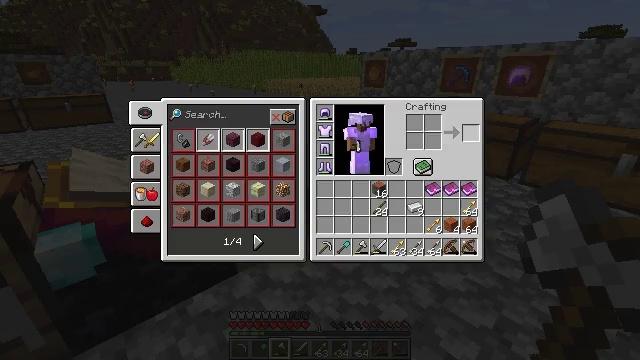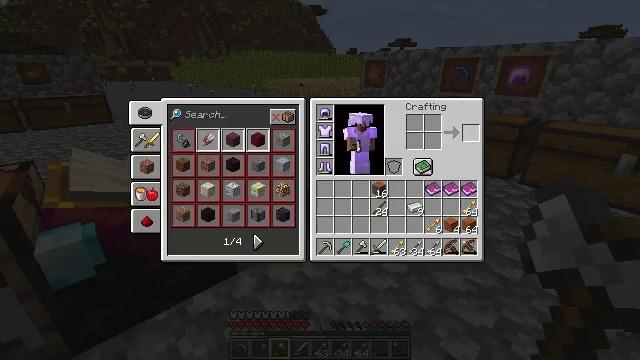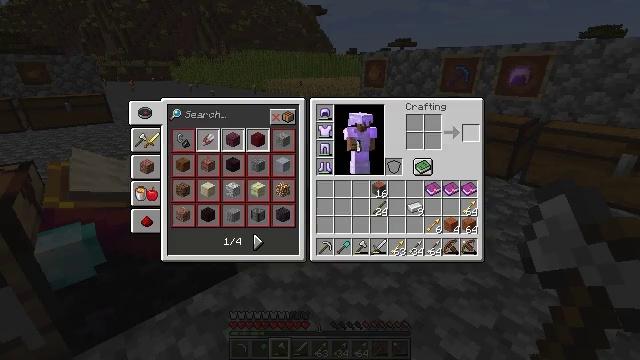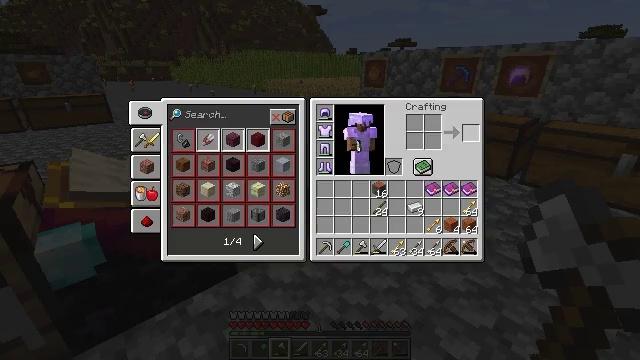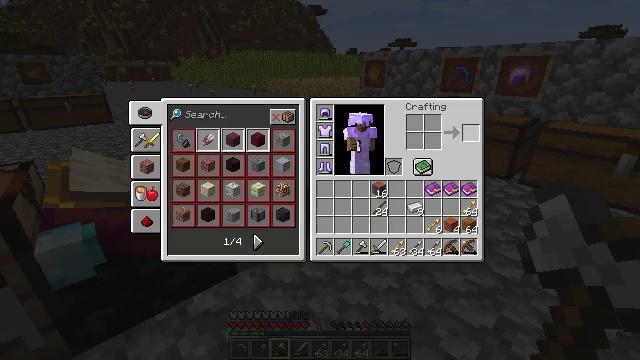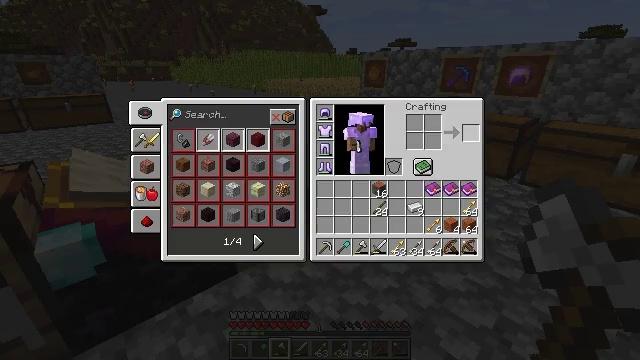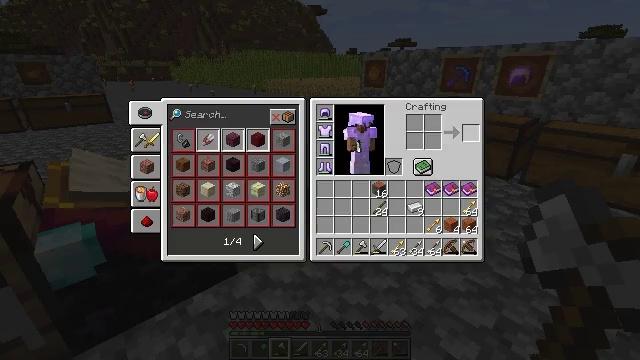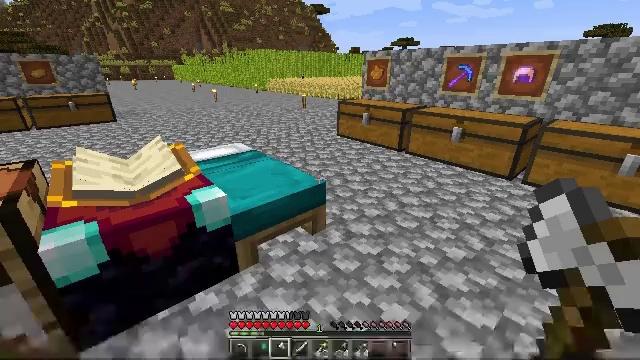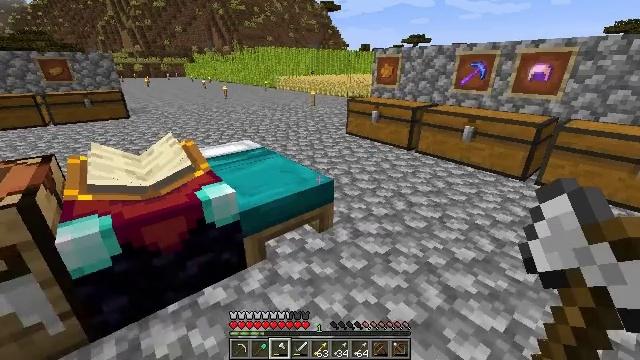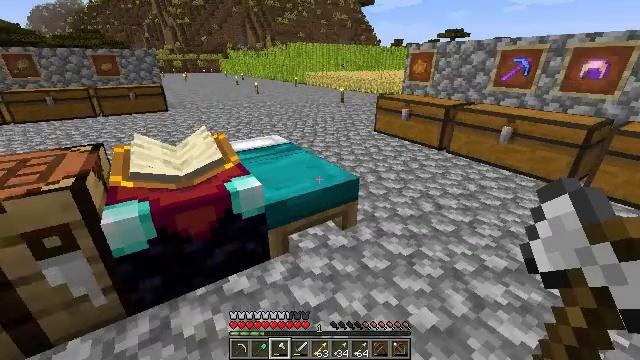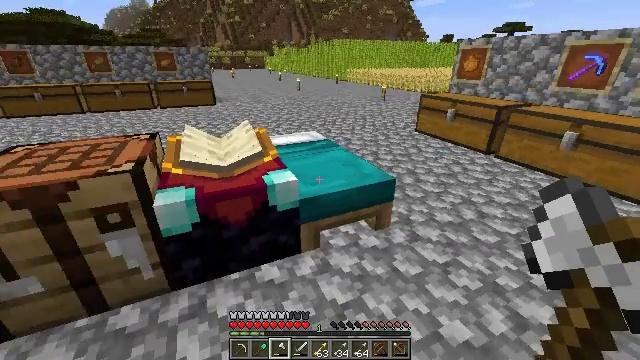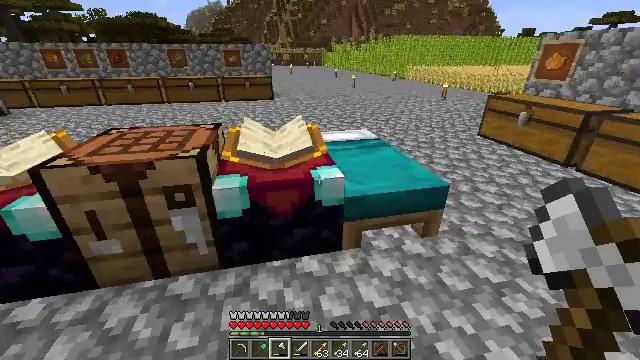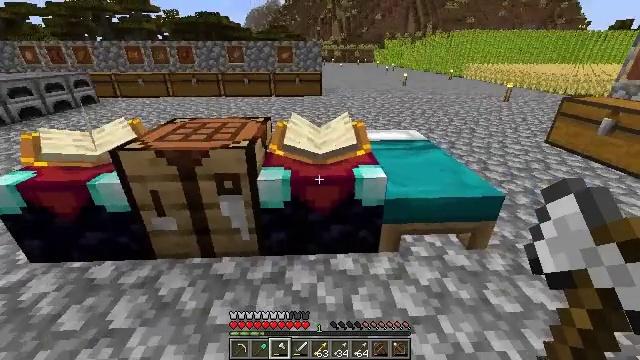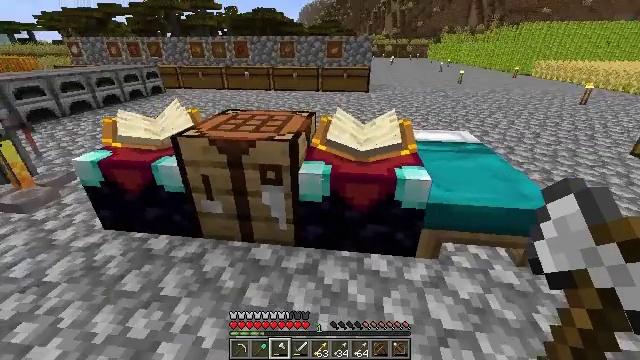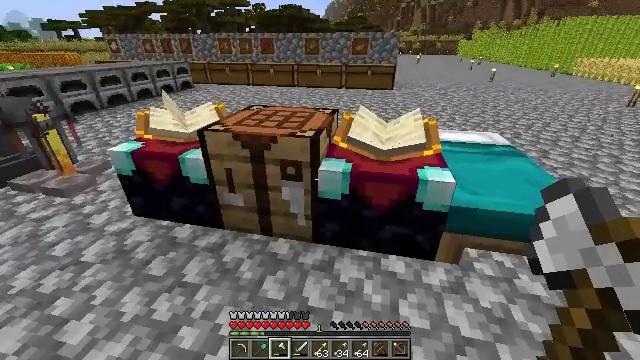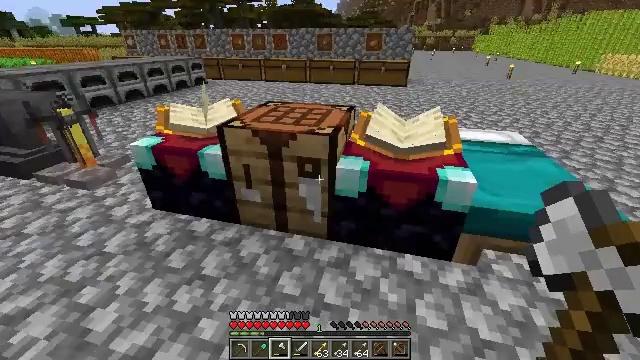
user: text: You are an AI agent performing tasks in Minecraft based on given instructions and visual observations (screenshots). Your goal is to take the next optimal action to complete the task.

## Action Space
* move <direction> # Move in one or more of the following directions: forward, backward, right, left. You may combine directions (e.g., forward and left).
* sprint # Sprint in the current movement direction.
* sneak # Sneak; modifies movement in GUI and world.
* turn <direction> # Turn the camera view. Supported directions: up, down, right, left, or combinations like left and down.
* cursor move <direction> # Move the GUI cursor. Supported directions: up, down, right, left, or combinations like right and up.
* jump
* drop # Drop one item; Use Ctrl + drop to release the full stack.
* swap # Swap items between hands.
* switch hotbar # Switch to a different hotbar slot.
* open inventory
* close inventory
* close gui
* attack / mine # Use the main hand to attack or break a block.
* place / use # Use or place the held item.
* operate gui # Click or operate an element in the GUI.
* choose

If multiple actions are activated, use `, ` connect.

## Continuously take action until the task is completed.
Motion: motion action
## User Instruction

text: Use iron ingot, stick, and wooden plank to craft a tripwire hook.
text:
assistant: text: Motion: sneak, open gui
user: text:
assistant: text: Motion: sneak
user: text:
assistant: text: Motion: sneak
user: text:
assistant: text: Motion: no_op
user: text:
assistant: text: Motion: no_op
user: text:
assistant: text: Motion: no_op
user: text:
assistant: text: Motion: no_op
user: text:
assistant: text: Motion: turn left, close gui
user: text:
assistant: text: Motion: turn left
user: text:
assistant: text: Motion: turn left
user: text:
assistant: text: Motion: turn left
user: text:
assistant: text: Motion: turn left
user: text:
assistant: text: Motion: turn left
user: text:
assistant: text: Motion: turn left
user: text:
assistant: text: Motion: move left, turn left
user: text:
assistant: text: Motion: move forward and move left, turn left and down
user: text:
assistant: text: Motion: move forward and move left
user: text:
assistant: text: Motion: move forward and move left
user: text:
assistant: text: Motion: turn right
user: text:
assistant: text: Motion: turn right
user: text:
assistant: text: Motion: turn right
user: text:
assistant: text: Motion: turn right, use / place
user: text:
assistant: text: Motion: use / place
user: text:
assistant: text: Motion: use / place
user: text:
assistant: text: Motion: no_op
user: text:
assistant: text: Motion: no_op
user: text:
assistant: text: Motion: cursor move left, open gui
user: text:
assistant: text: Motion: cursor move right
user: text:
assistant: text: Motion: cursor move left and up
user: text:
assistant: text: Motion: cursor move left and up